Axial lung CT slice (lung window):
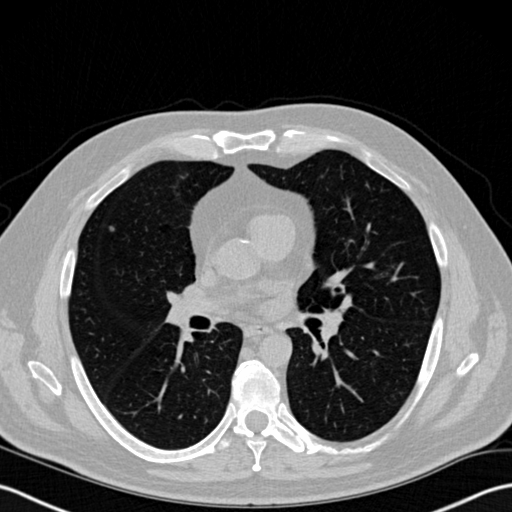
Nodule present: yes
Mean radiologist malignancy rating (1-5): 2.5